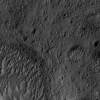
Atmospheric dust classification: not_dusty